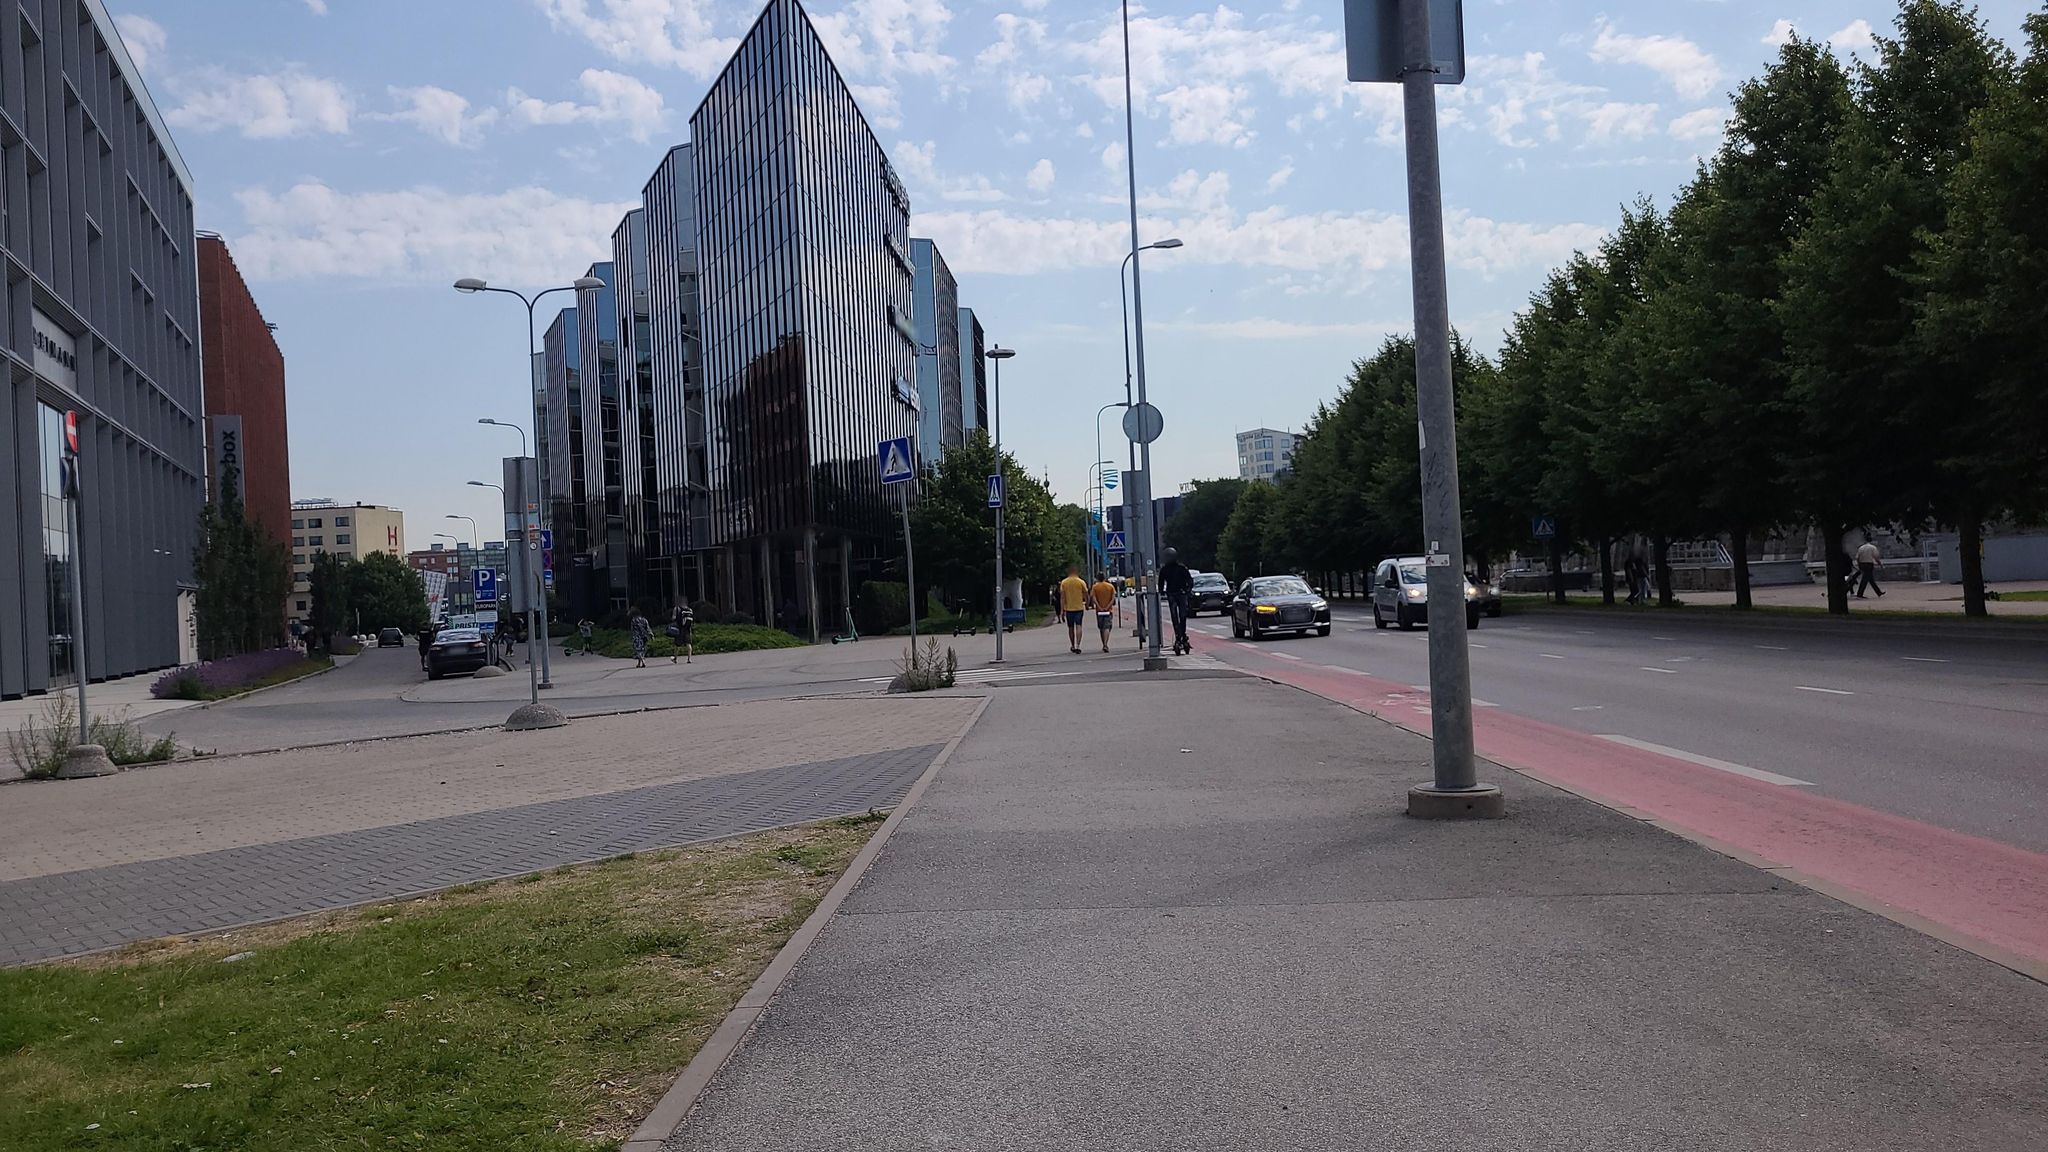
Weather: clear
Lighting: day
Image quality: good
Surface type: cycling surface
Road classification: footway
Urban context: urban centre
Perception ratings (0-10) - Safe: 4.54, Lively: 8.96, Beautiful: 3.67, Boring: 7.1, Depressing: 7.26, Wealthy: 5.25